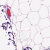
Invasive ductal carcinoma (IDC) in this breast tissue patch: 0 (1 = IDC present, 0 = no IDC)